You are looking at the short-time Fourier spectrogram of a bearing's acceleration signal. Based on the visible evidence, which condition applies: normal, inner_race, outer_race, ball?
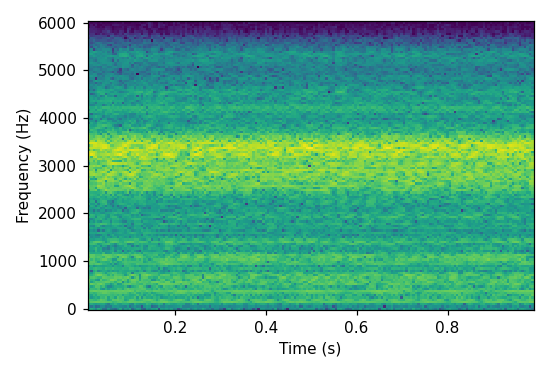
Answer: ball